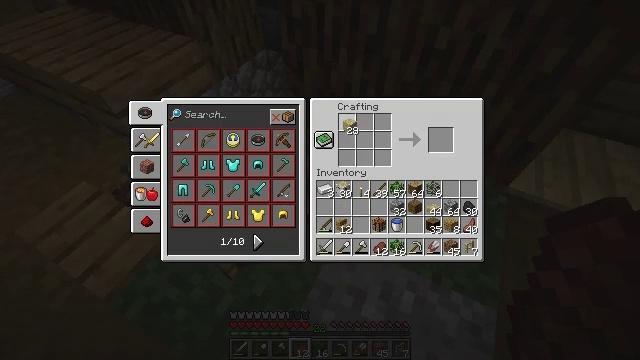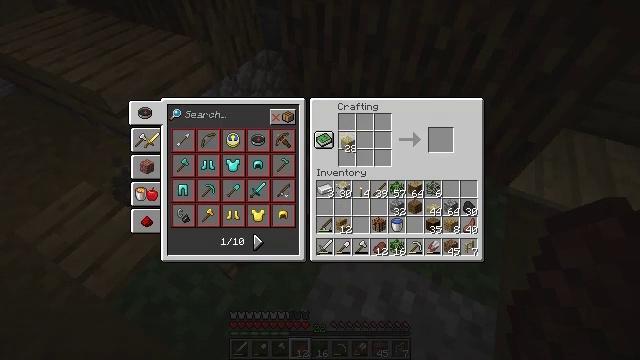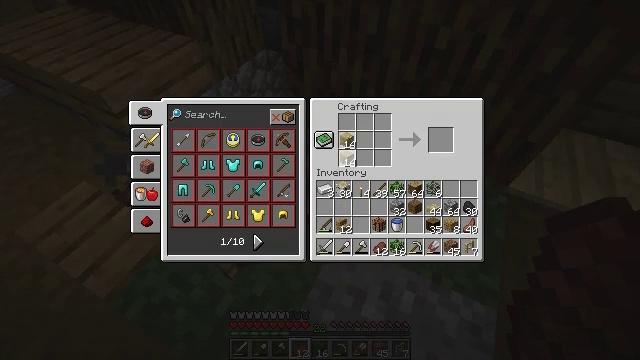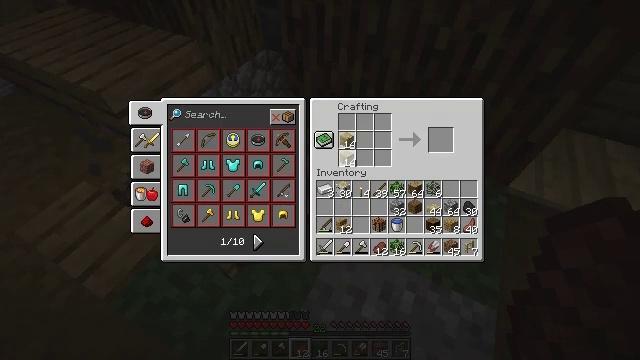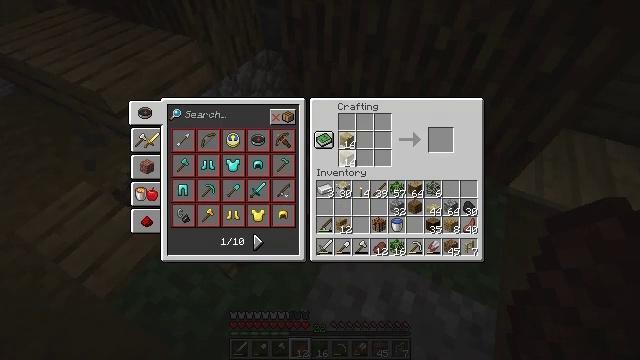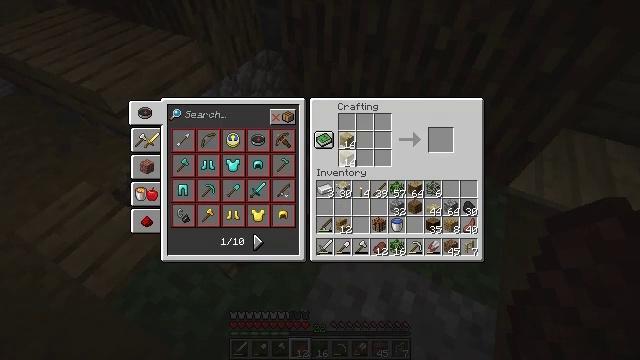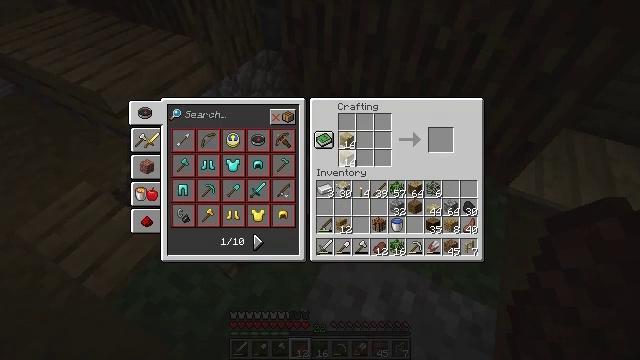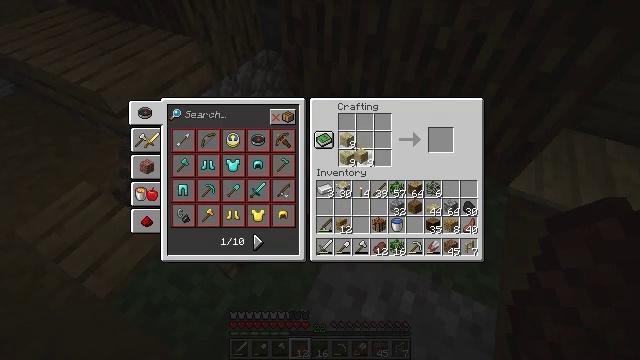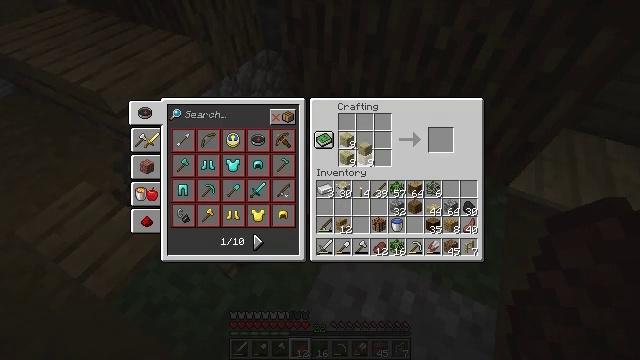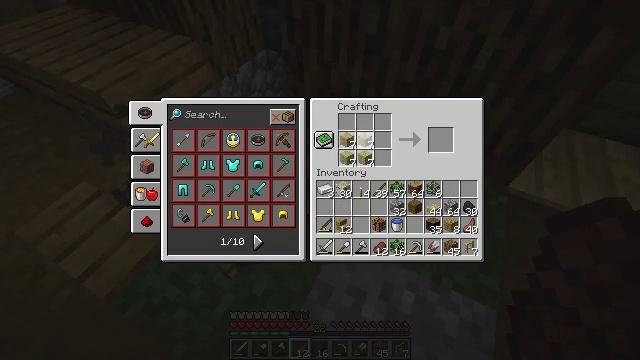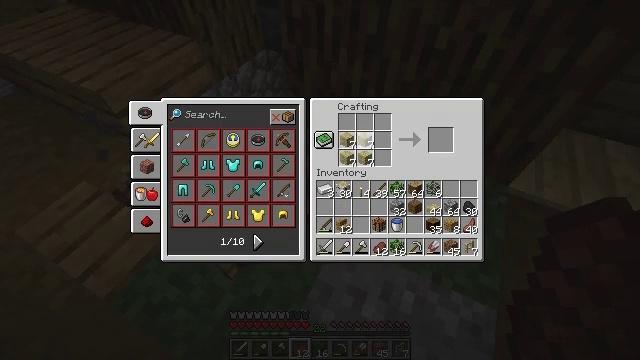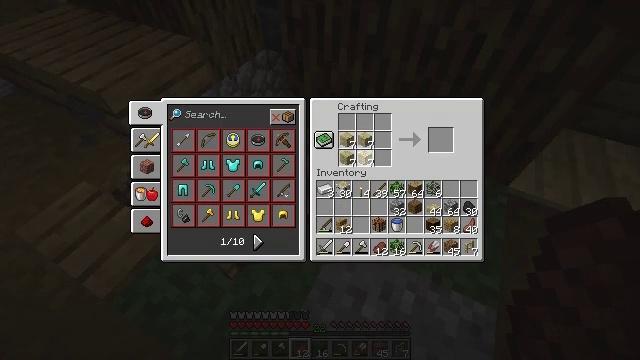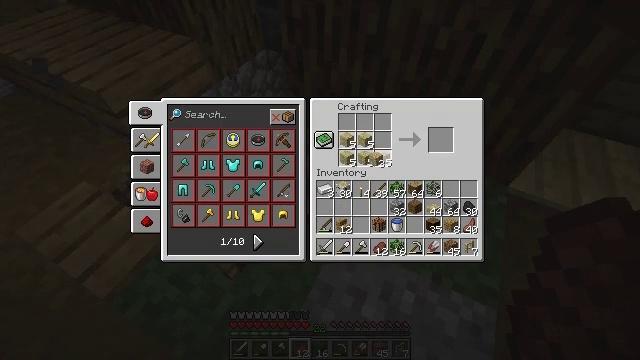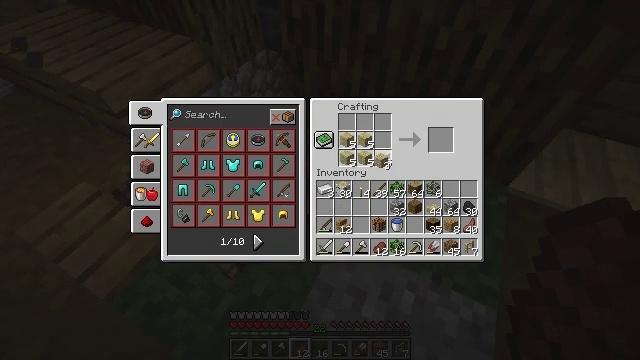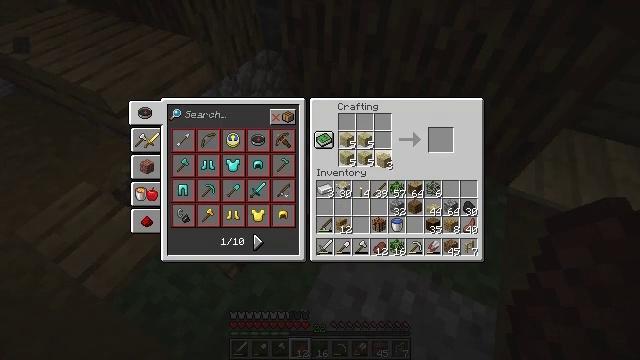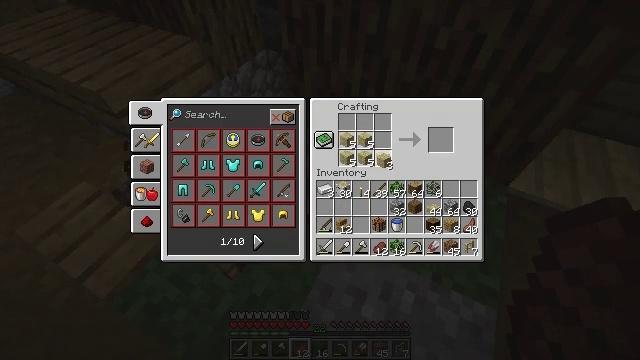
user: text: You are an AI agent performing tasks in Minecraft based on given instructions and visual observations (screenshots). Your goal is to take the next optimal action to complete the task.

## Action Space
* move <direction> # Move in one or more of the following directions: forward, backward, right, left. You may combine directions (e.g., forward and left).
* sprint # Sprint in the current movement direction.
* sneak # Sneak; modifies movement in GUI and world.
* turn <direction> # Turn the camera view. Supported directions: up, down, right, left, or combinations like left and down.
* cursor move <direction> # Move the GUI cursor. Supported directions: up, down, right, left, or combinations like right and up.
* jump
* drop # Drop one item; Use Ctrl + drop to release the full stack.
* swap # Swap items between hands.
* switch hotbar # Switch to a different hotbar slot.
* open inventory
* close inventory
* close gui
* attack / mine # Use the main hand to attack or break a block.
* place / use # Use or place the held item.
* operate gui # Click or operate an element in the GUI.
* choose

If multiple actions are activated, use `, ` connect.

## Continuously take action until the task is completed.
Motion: motion action
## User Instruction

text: Open the crafting table and craft birch stairs.
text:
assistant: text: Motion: cursor move down, operate gui
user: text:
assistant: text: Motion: cursor move down, operate gui
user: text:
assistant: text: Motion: cursor move down, operate gui
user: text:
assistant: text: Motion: operate gui
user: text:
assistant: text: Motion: operate gui
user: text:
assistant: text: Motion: operate gui
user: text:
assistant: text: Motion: cursor move right and up, operate gui
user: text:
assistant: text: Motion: cursor move up, operate gui
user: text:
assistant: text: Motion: operate gui
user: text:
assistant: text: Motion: operate gui
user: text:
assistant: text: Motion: operate gui
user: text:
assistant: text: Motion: cursor move down, operate gui
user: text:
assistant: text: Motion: operate gui
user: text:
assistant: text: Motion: operate gui
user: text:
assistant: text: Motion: operate gui
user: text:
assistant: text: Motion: cursor move left, operate gui
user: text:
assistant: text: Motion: cursor move left, operate gui
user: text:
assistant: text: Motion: cursor move left, operate gui
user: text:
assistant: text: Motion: operate gui
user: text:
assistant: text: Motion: operate gui
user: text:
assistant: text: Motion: operate gui
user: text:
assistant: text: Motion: operate gui
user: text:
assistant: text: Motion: operate gui
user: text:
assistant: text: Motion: operate gui
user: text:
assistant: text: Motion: operate gui
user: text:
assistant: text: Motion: cursor move right and down
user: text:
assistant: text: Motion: cursor move down
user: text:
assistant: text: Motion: cursor move down
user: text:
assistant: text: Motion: no_op
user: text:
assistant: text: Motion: no_op